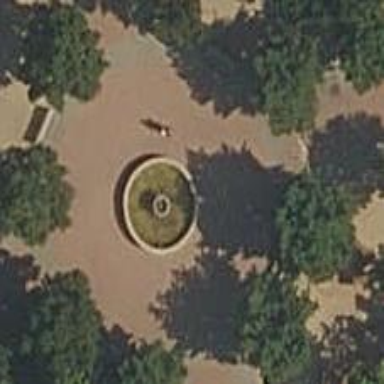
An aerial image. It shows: Beautiful fountain.